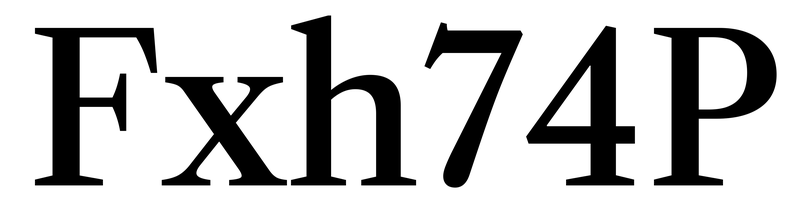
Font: LibreCaslonText_Medium